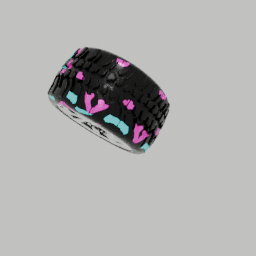
Label: mechanical